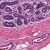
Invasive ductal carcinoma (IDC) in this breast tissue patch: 0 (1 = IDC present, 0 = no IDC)